Question: Count the number of objects in the diagram.
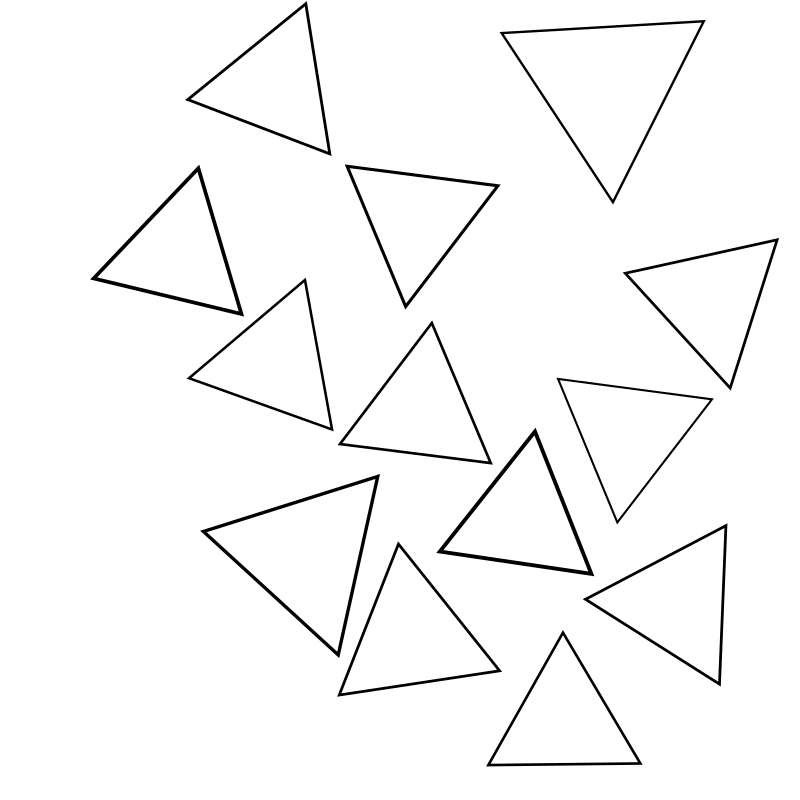
Answer: 13